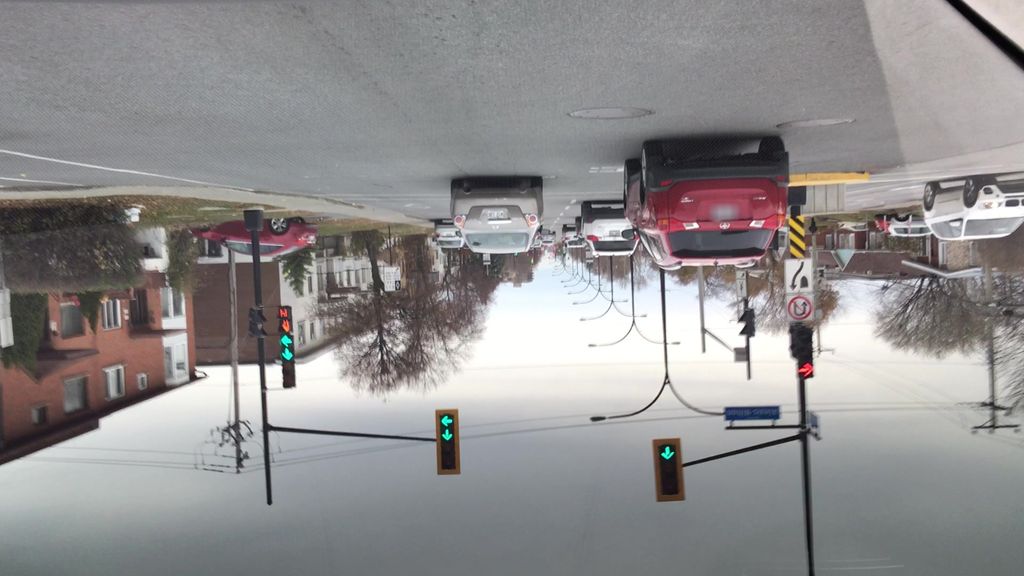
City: montreal